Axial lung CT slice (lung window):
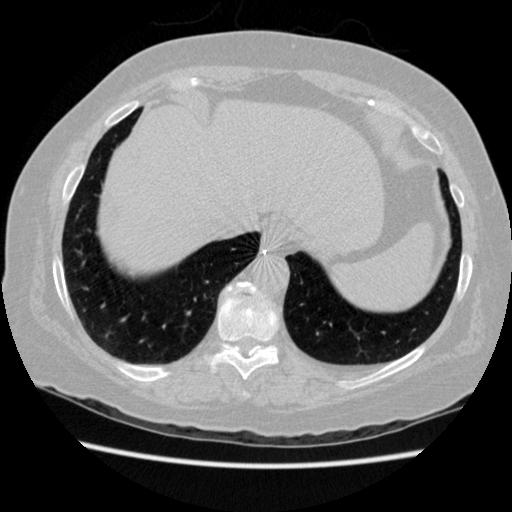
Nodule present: no